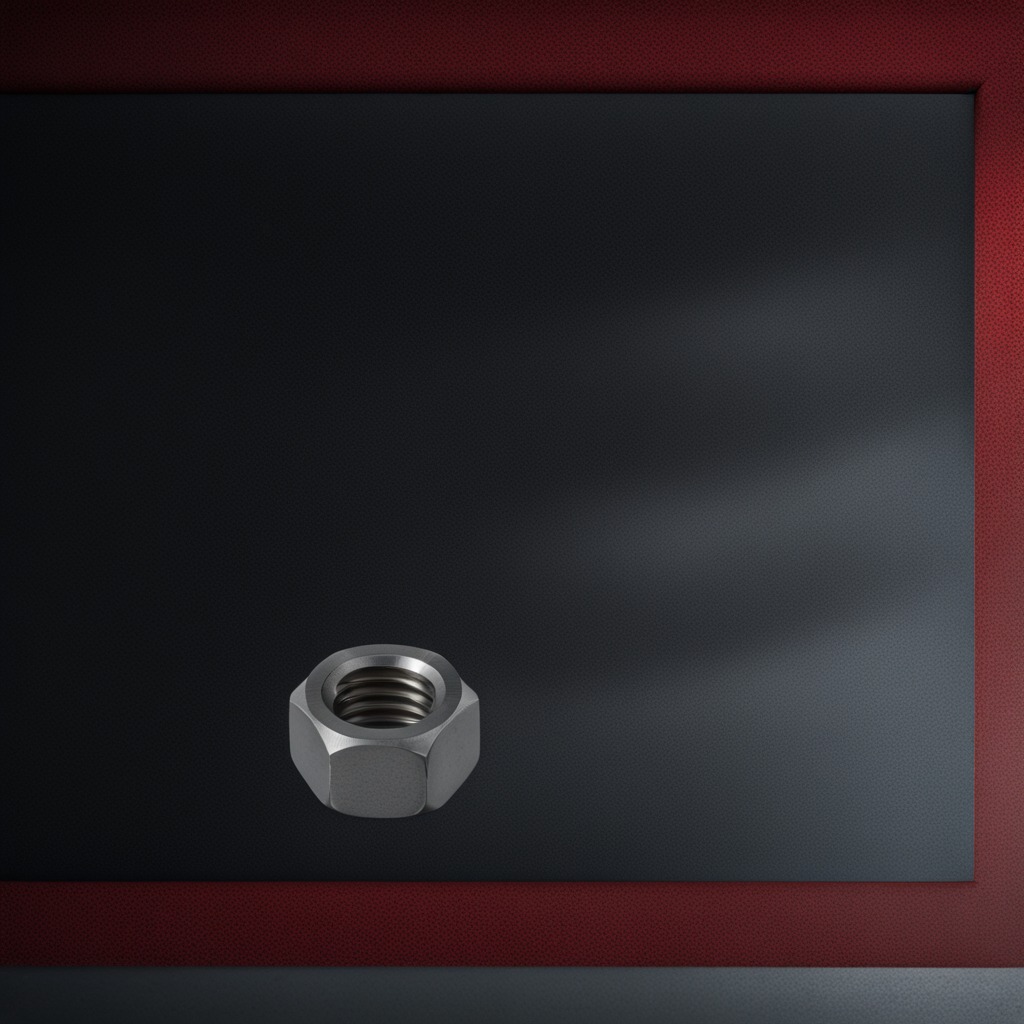
A metal nut lying on a clean granite tabletop covered with a red rubber mat inside a workshop at night dim ambient light soft shadows worn but beneath the mat